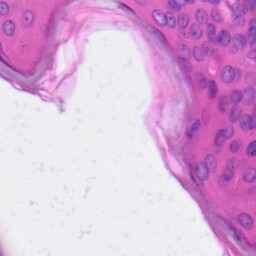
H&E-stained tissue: Skin